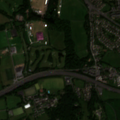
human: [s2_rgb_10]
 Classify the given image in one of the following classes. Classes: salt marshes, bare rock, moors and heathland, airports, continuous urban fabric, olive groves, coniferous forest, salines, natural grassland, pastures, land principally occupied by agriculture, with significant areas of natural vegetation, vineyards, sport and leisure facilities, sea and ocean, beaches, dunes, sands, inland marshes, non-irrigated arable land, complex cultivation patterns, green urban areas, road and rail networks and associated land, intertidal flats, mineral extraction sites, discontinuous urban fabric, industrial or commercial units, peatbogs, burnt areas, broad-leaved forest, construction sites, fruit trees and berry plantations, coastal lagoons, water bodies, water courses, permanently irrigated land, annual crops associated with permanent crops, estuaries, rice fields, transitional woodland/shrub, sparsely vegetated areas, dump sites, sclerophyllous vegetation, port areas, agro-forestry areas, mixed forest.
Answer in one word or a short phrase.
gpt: discontinuous urban fabric, road and rail networks and associated land, green urban areas, sport and leisure facilities, land principally occupied by agriculture, with significant areas of natural vegetation